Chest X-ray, AP view. Patient: 55 years old, sex M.
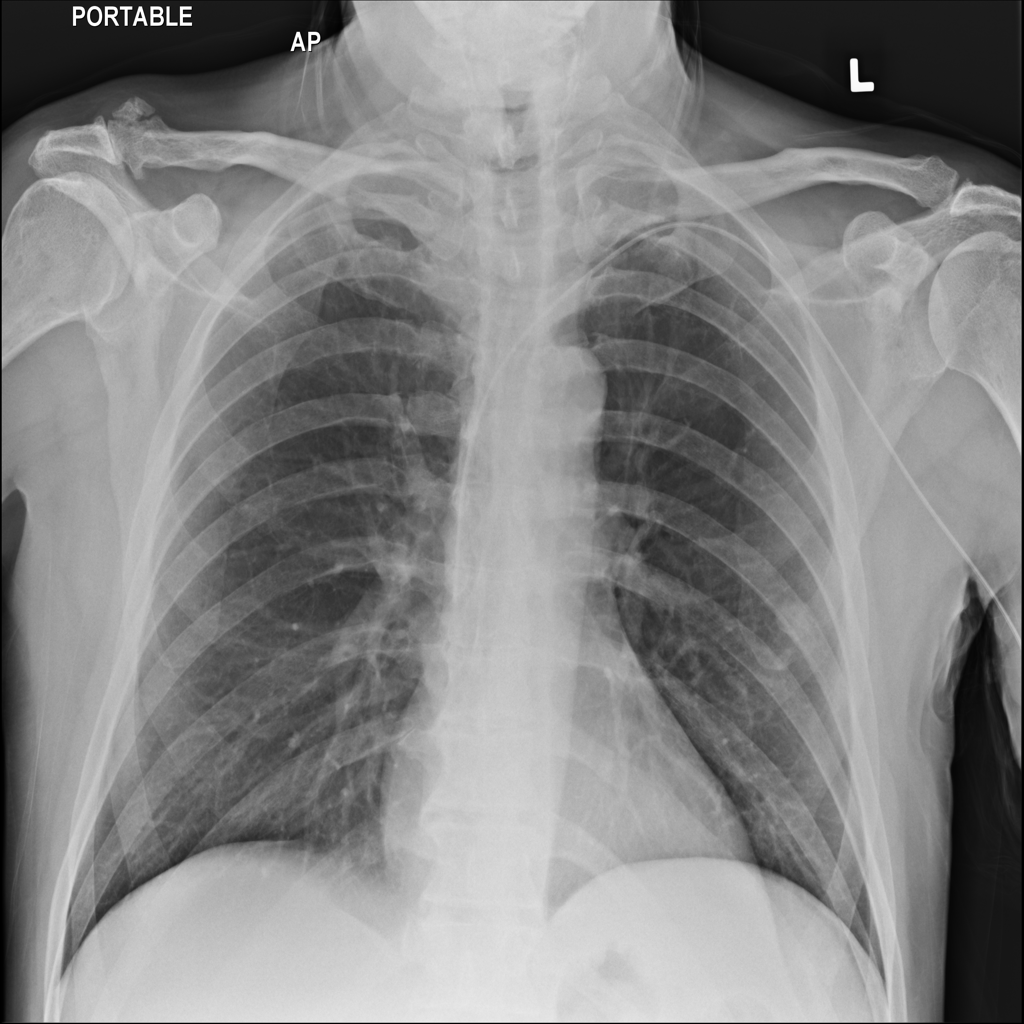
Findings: No Finding